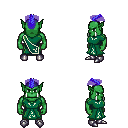
a pixel art fantasy rpg character, male body template, orc, green skin, sash dress, teal pants, blue short mohawk hairstyle, metal boots, four views (front, back, left, right), 2x2 character sprite sheet, small pixel art, hard edges, no anti-aliasing